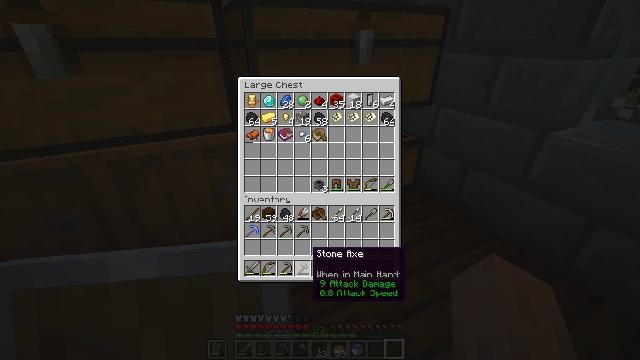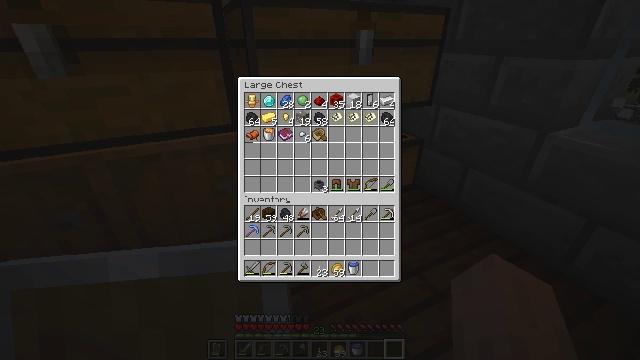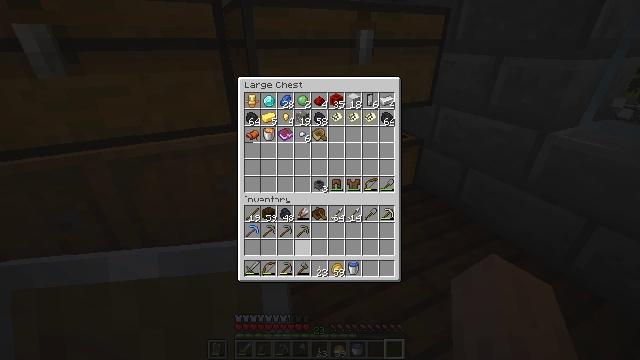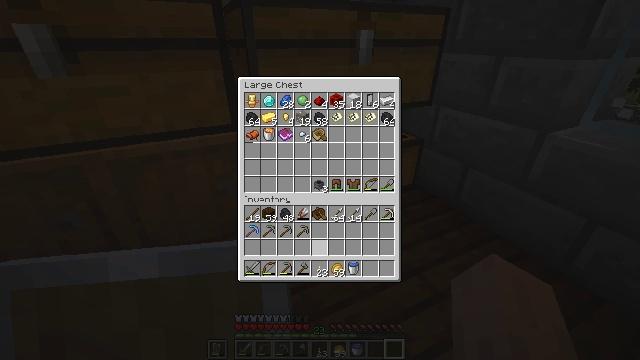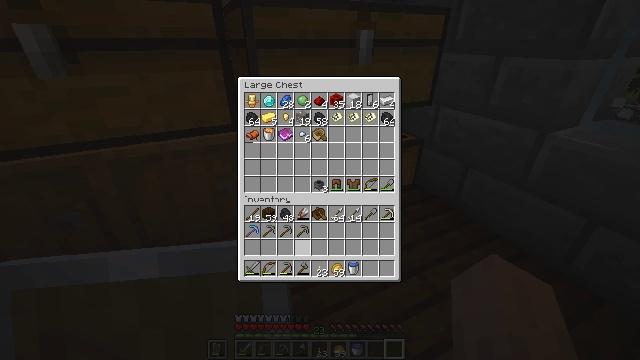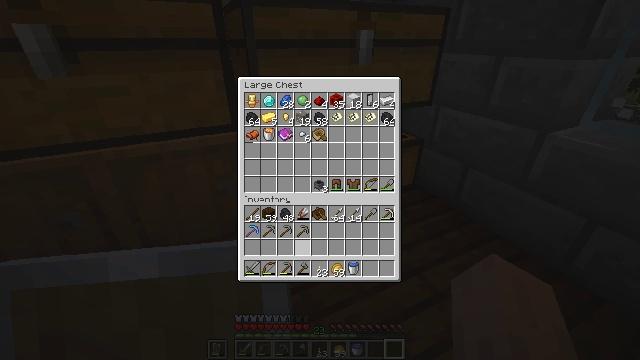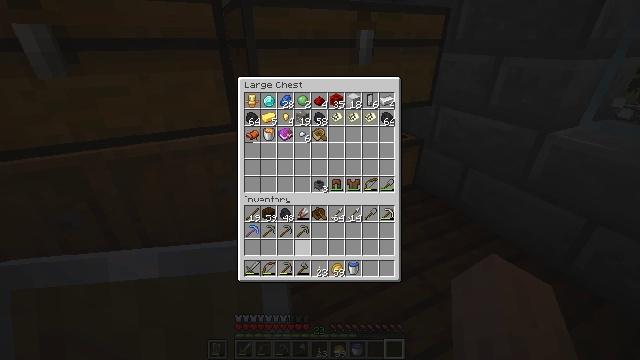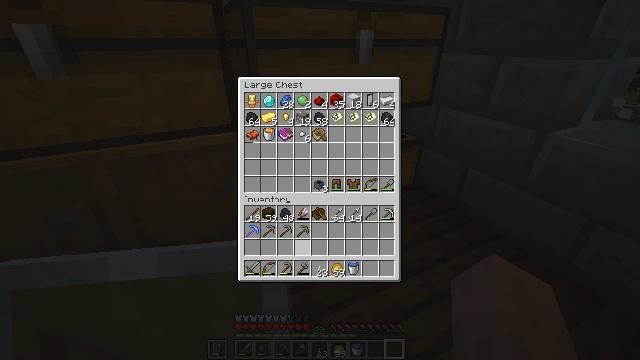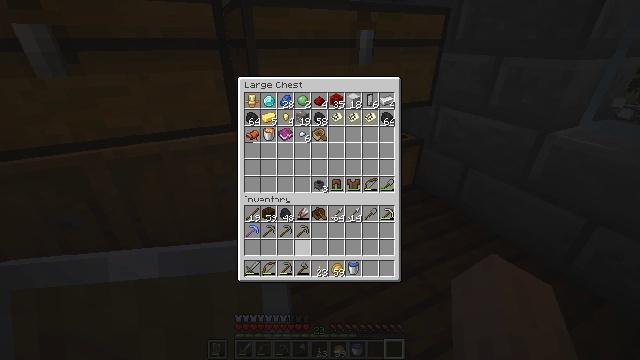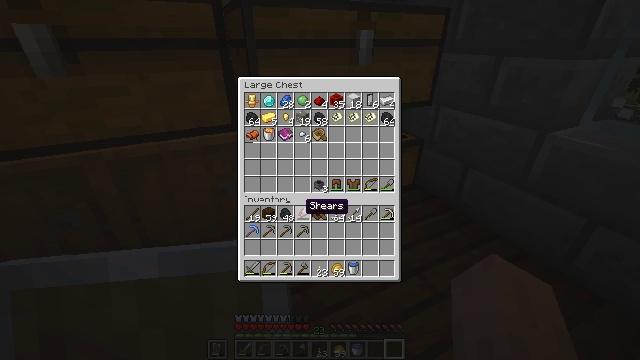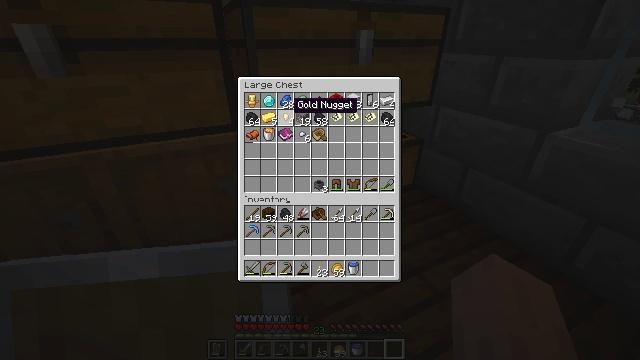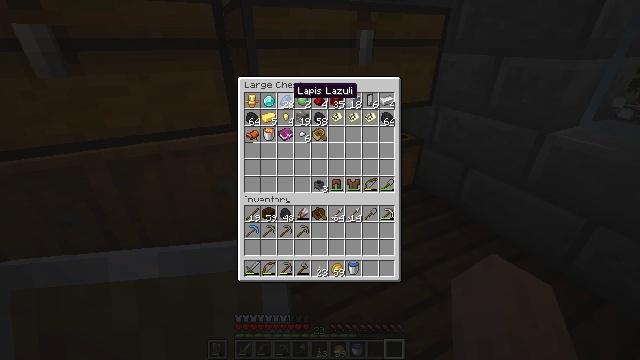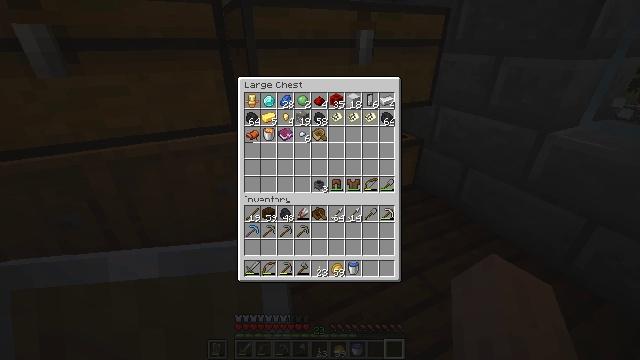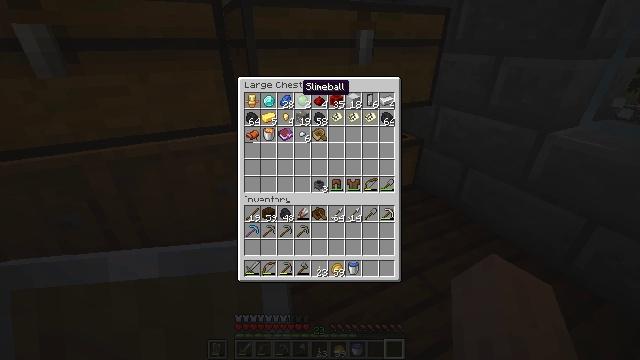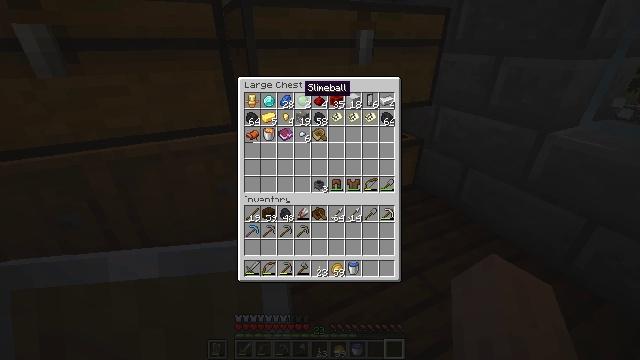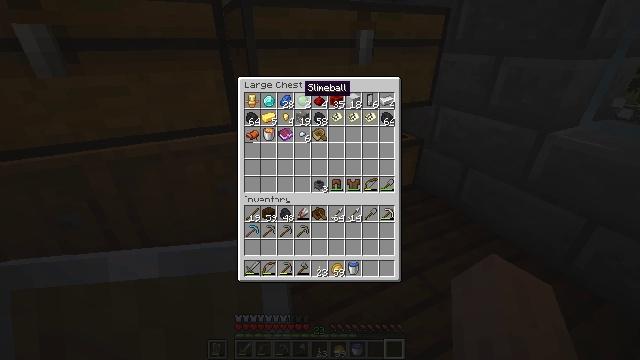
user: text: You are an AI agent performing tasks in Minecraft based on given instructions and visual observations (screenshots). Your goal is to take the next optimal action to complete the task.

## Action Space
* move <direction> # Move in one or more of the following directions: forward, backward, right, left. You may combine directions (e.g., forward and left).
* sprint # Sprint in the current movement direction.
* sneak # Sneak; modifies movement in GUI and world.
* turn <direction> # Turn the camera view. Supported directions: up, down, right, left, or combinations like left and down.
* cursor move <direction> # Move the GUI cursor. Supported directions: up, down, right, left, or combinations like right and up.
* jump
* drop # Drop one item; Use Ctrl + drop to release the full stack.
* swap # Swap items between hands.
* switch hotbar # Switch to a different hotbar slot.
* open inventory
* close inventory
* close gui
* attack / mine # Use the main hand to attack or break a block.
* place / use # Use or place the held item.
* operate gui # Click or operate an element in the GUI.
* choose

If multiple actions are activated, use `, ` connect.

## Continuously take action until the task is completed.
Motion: motion action
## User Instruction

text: Open the crafting grid to craft shears.
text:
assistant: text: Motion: no_op
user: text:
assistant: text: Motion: no_op
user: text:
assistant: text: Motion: turn right
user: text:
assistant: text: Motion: turn left and up
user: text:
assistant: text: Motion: no_op
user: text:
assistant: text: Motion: no_op
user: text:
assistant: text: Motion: no_op
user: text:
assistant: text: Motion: no_op
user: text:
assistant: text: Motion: turn up
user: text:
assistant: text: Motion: turn left and up
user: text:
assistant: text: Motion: turn up
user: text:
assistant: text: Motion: turn up
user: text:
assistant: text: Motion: no_op
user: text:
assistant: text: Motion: no_op
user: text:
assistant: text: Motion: no_op
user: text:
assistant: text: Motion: no_op
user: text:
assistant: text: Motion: no_op
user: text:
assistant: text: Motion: no_op
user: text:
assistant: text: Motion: no_op
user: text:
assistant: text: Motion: no_op
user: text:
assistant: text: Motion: no_op
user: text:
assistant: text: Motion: no_op
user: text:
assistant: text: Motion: no_op
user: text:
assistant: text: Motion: no_op
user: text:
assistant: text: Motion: no_op
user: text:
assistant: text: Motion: no_op
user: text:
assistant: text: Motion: turn right
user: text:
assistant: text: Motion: turn right
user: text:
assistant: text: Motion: no_op
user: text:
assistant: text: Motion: no_op